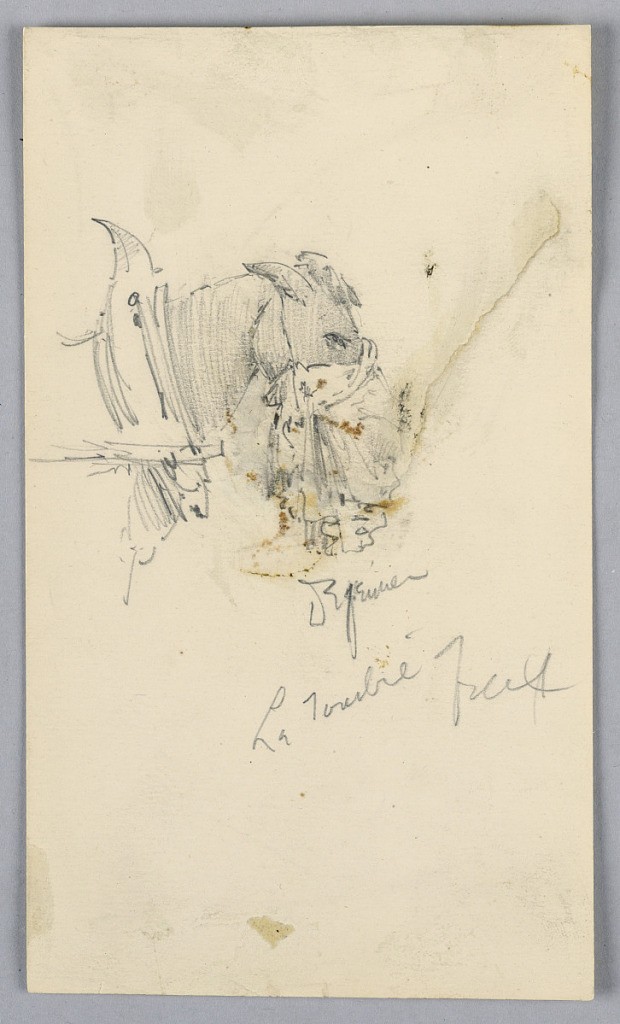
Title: A Buggy Horse
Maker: Arnold William Brunner, American, 1857–1925
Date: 1892
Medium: Graphite on paper
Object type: Drawing
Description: Horse in right profile, wearing a feed bag